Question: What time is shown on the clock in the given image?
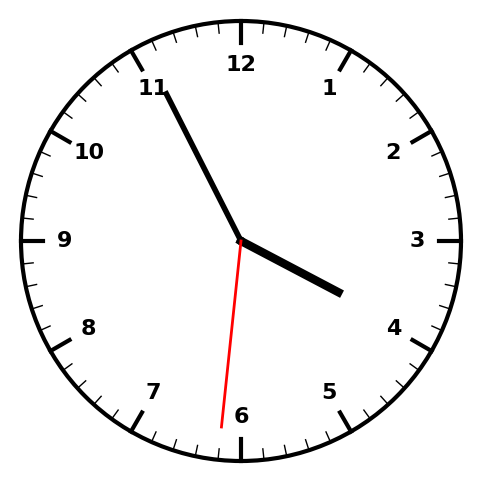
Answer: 03:55:31